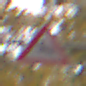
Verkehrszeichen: WildwechselRechts
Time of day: Midday
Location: Outdoor (Nature)
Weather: Overcast
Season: NotSpecified
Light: Natural